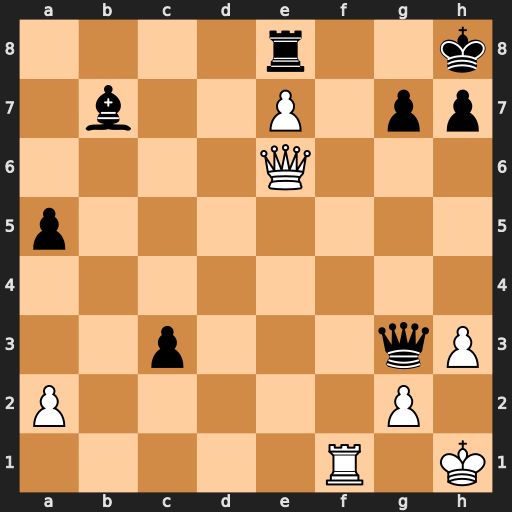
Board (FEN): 4r2k/1b2P1pp/4Q3/p7/8/2p3qP/P5P1/5R1K
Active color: w
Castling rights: -
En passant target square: -
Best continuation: Rf8+ Rxf8 exf8=Q#